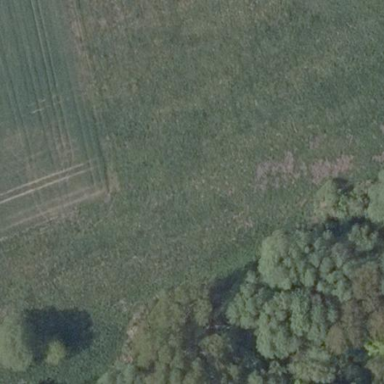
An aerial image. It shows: Beautiful meadow.